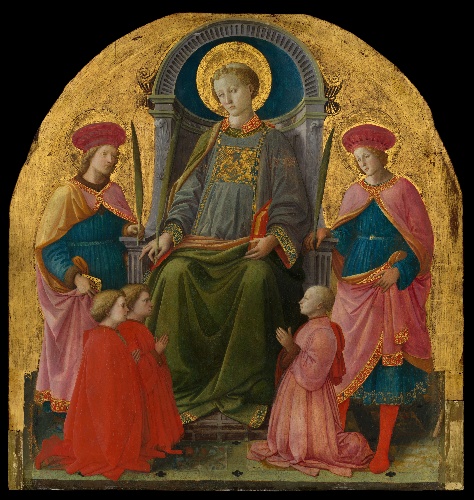
Title: Saint Lawrence Enthroned with Saints and Donors
Artist: Fra Filippo Lippi
Artist bio: Italian, Florence ca. 1406–1469 Spoleto
Date: 1440s
Object type: Painting, altarpiece
Classification: Paintings
Medium: Tempera on wood, gold ground
Dimensions: Central panel (a), overall, with arched top and added strips, 47 3/4 x 45 1/2 in. (121.3 x 115.6 cm); right panel (b) 28 1/2 x 15 3/8 in. (72.4 x 39.1 cm); left panel (c) 28 1/2 x 15 1/2 in. (72.4 x 39.4 cm) [panels substantially altered in size and shape
Department: European Paintings
Credit line: Rogers Fund, 1935
Accession year: 1935
Repository: Metropolitan Museum of Art, New York, NY
Tags: Men|Saint Lawrence|Saints